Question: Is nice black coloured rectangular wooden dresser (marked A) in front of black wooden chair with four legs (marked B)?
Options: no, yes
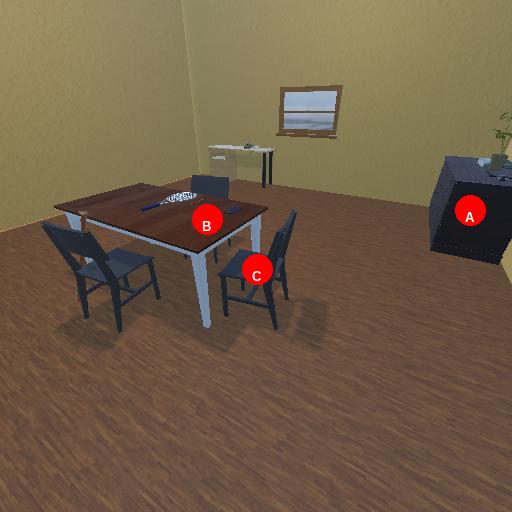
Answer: no